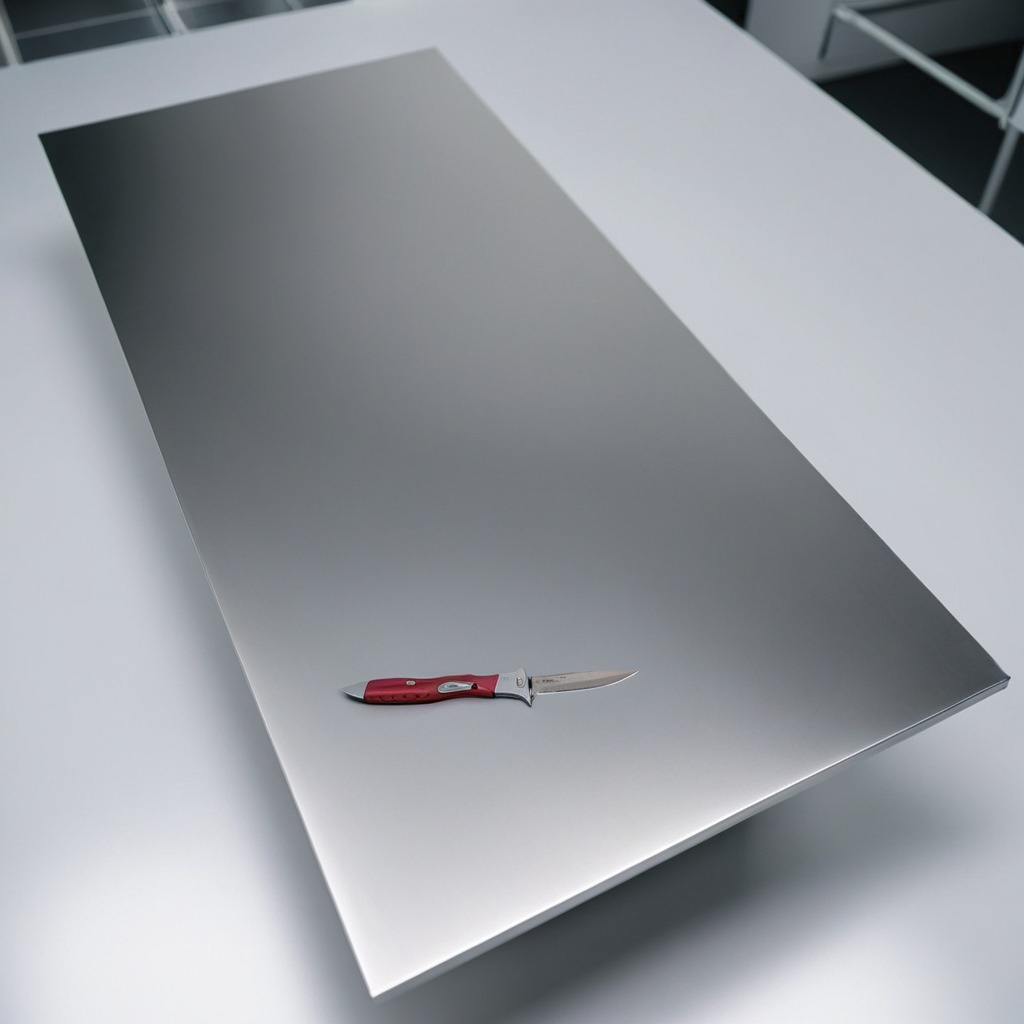
A utility knife lies on the stainless steel table in a high-end prototyping lab.